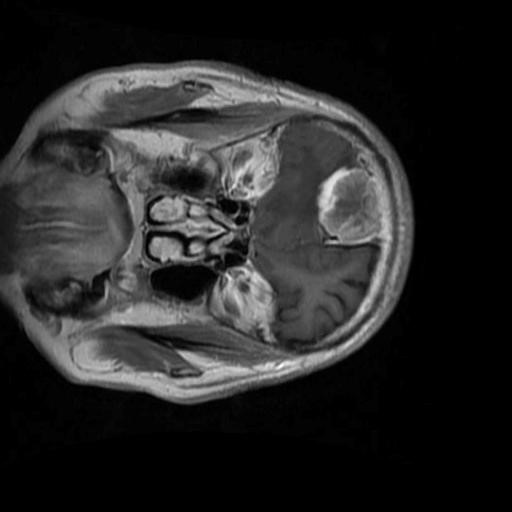
Label: brain_menin